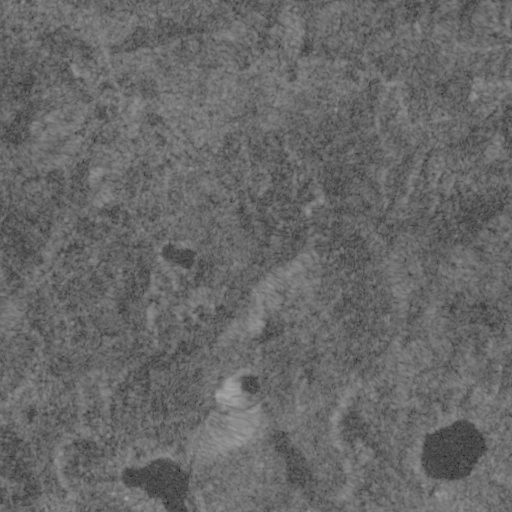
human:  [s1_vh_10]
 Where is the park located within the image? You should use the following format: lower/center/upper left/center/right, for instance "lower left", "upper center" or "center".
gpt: The park is located in the lower right of the image.
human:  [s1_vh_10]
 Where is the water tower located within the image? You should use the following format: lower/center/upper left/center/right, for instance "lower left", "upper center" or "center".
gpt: The water tower is located in the lower right of the image.
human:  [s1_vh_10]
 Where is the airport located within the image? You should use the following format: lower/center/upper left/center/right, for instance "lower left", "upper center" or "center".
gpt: There is no airport in the image.

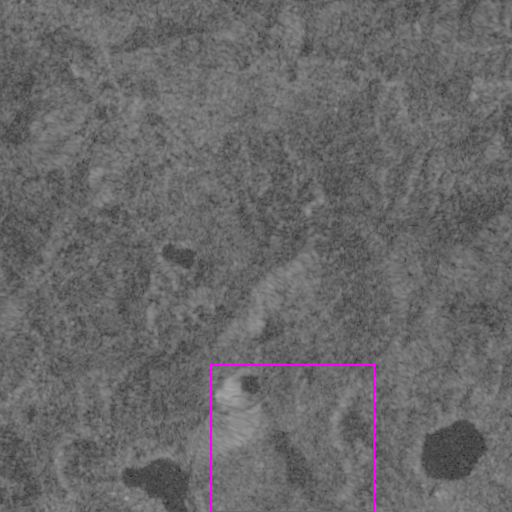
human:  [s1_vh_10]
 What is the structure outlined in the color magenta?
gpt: The structure outlined in magenta is a crop field.
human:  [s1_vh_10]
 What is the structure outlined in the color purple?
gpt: There is no purple outline.